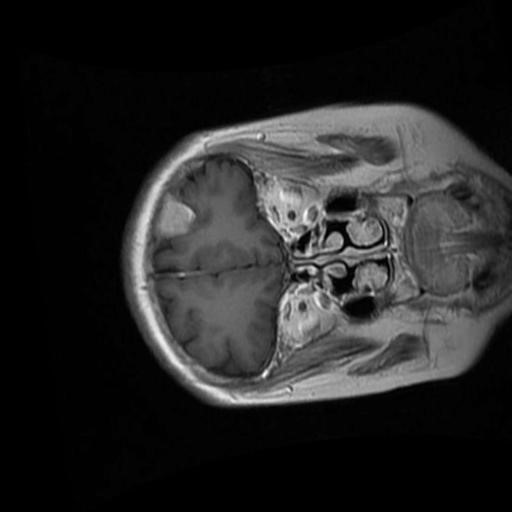
Label: brain_menin